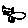
Label: cat